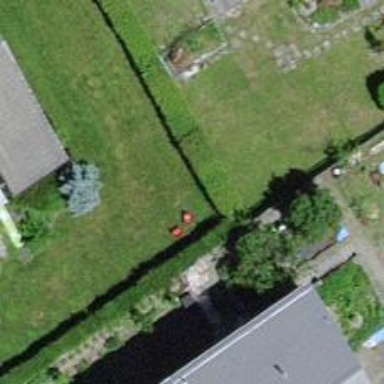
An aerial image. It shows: Hedge barrier.